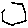
Label: hexagon